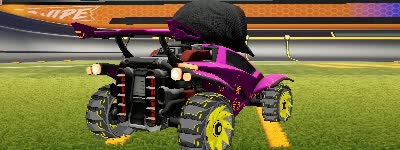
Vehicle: octane